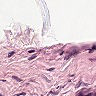
Metastatic tissue present: no